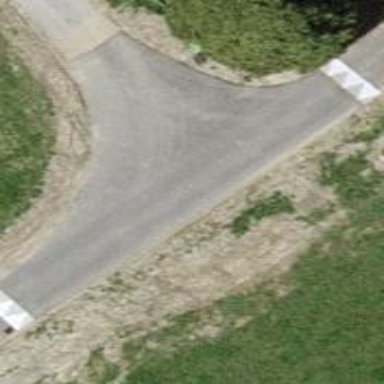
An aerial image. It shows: Table-style traffic calming feature.